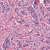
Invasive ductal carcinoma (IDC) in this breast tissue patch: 1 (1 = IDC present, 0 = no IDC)